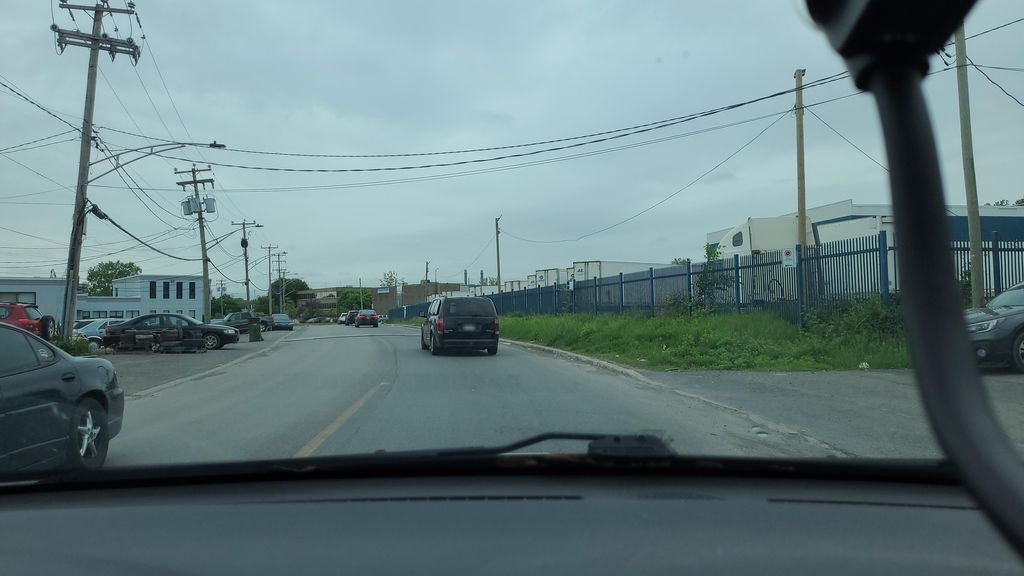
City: montreal